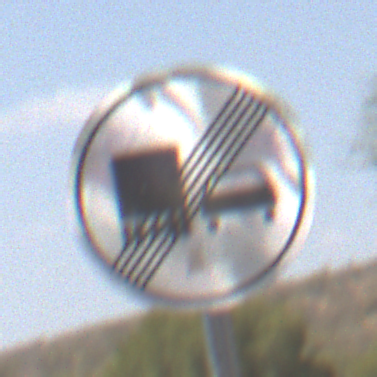
Verkehrszeichen: EndeUeberholverbotKraftfahrzeuge
Umgebung: Outdoor, Nature
Tageszeit: MorningAfternoon
Wetter: PartlyCloudy
Licht: Natural
Jahreszeit: NotSpecified
Kontrast: HighContrast